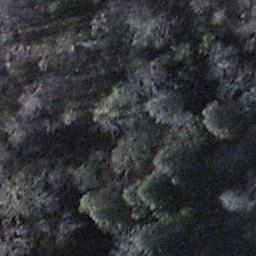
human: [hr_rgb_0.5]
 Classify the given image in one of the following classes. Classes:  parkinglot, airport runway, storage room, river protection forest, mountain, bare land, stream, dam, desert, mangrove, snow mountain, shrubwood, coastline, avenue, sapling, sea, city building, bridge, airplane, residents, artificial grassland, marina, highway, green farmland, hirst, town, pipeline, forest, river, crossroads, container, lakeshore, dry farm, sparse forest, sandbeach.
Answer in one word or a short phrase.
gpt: shrubwood